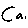
Label: car